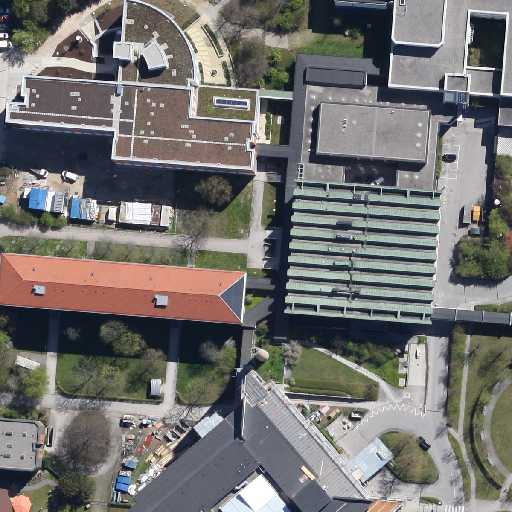
Referring expression: paved road along with tree